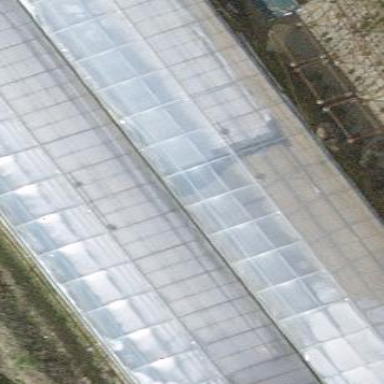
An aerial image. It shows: Greenhouse.